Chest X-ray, PA view. Patient: 50 years old, sex M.
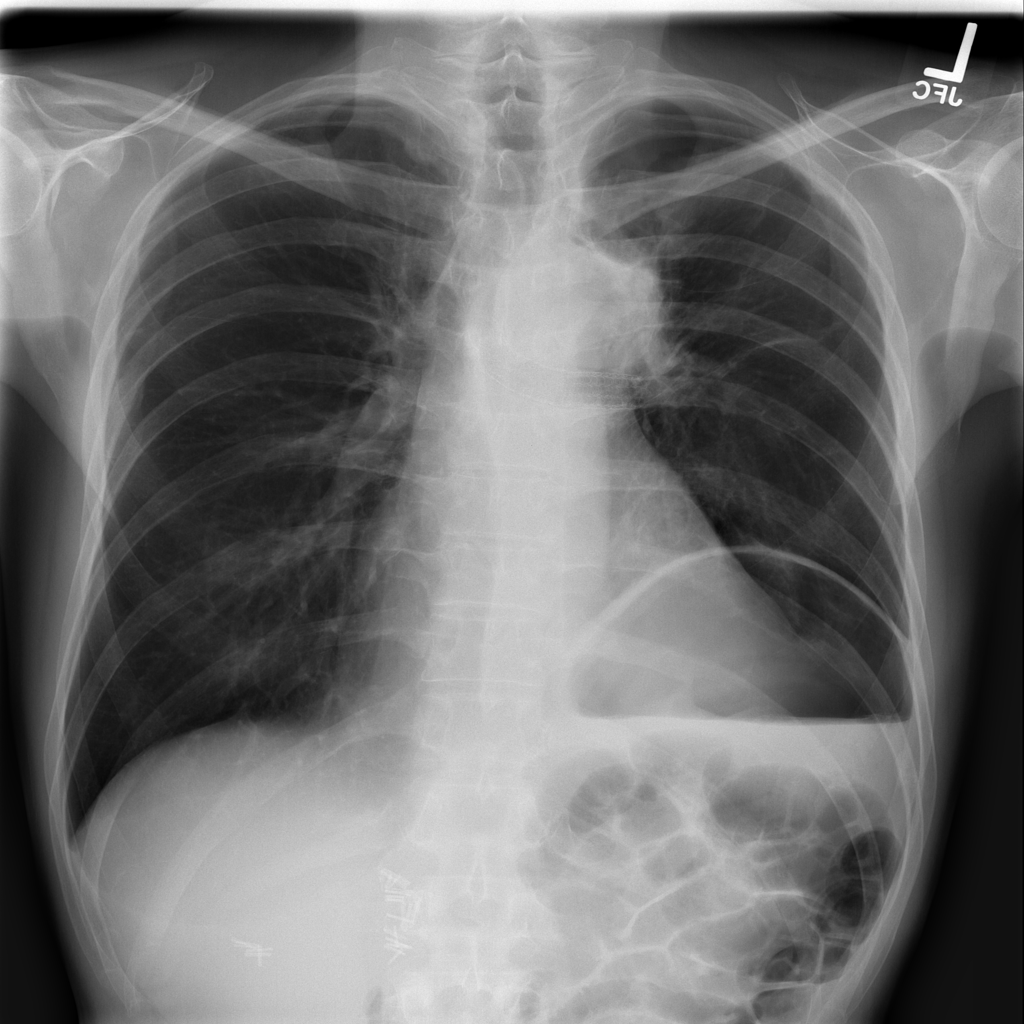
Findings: Effusion